Question: I am having a lot of headaches trying to make $watch executes before event on an element of a form (a checkbox to be more precise). The only browser that works is FF.
'''
scope.$watch(attrs.ngModel, function($v){
console.log("1 = "+$v);
});
// elem corresponds to the element in form (i.e.: checkbox)
elem.bind('change', function(evt){
console.log("2 = "+control.$modelValue);
scope.$digest();
});
'''

Is there a way to do this work in all browsers?
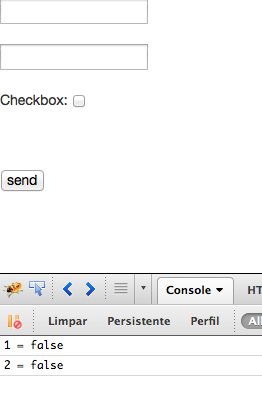
Answer: event are raised before the DOM was rendered (to allow manipulation) so if you want to use the values in the field after they were rendered you can use '$timeout'.
For example , check if a form field is dirty in a directive ...
'''
elm.bind('keydown', function(event) {
if (event.which === 13)
scope.update();
scope.check_dirty();
});
scope.check_dirty = function() {
// wait for the DOM to finish rendering
$timeout(function() {
if ( elm.val().trim() !== scope.last_saved_value )
elm.addClass('calc-dirty-input');
else
elm.removeClass('calc-dirty-input');
},0);
};
...
'''